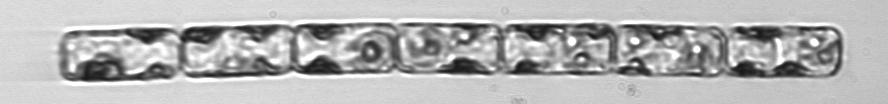
Label: Guinardia_delicatula